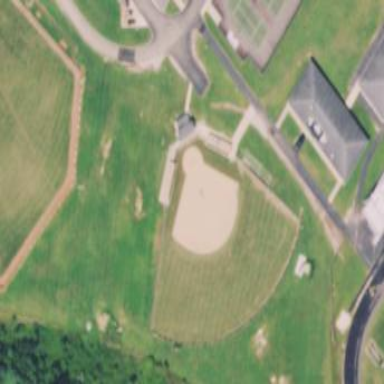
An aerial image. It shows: Softball pitch for leisure sports.